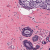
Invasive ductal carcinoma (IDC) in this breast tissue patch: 0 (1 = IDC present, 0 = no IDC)